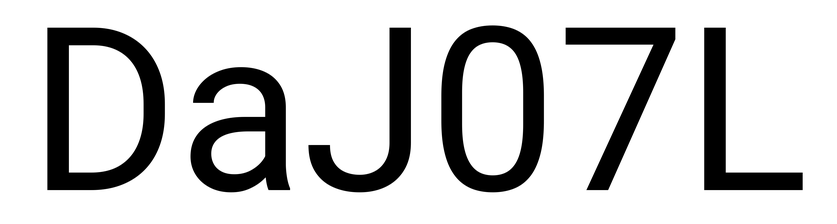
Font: Roboto_Regular